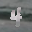
Label: 4